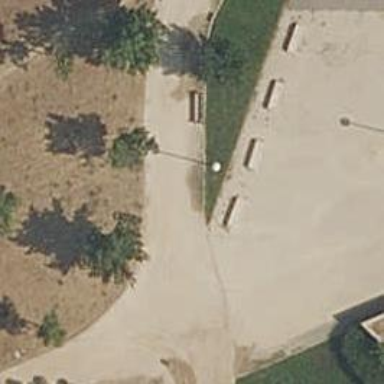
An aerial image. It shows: White bench.